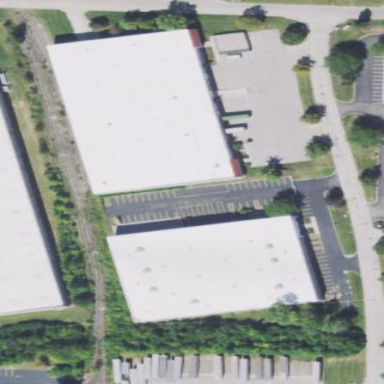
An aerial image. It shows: Warehouse building.